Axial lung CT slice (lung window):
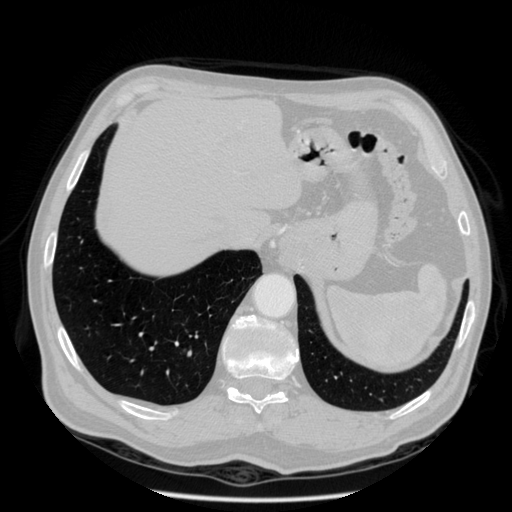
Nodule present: no